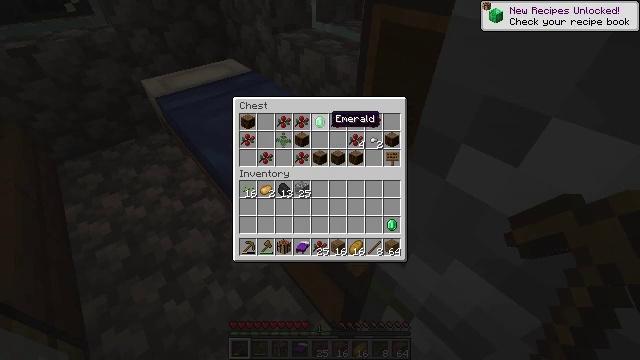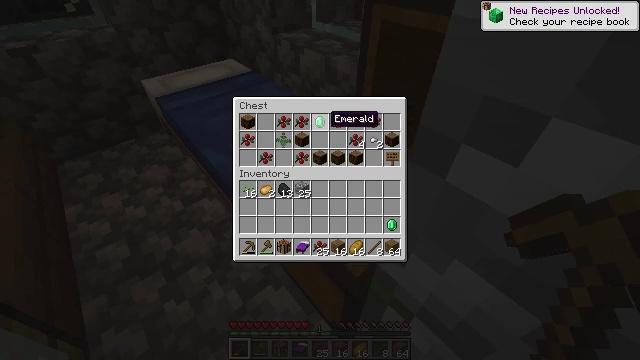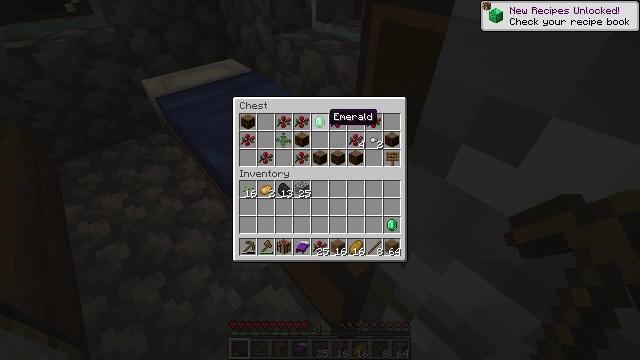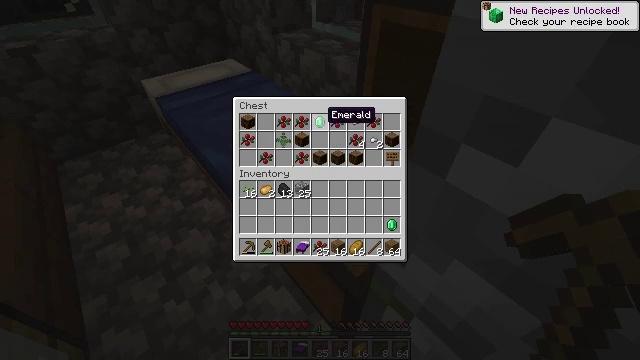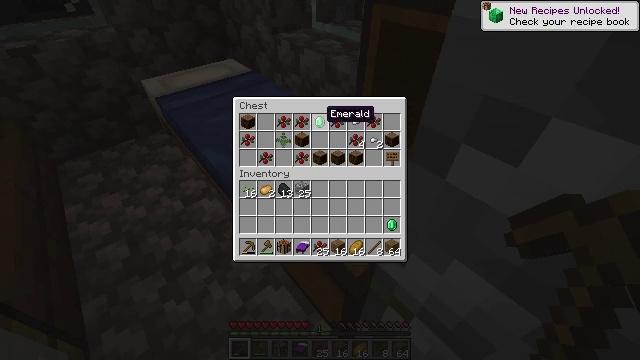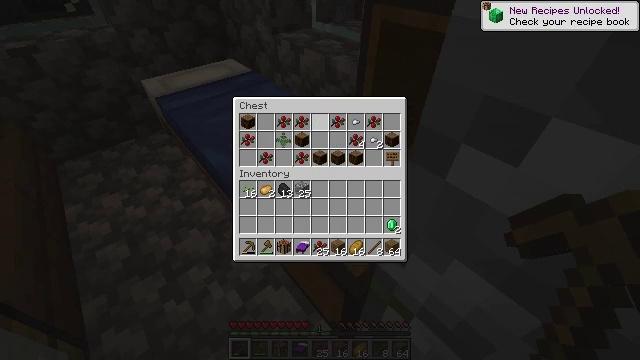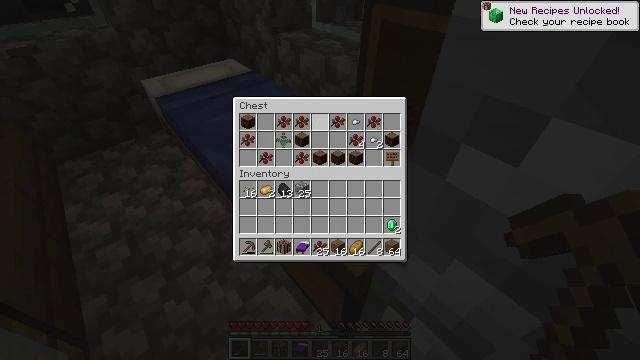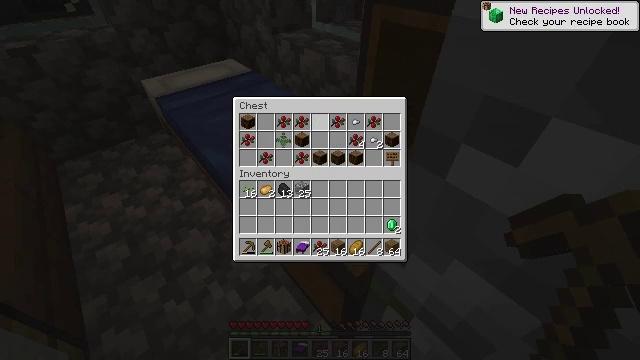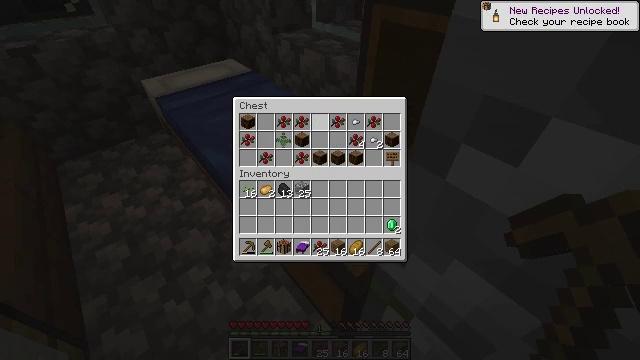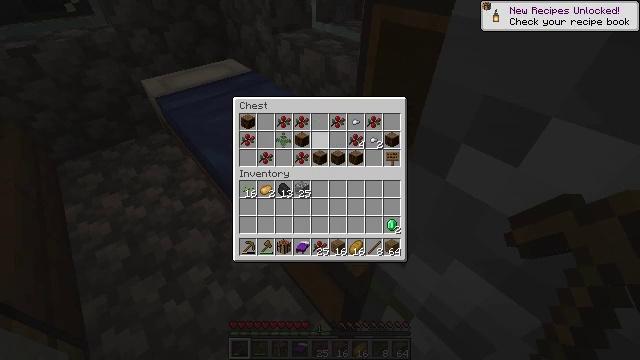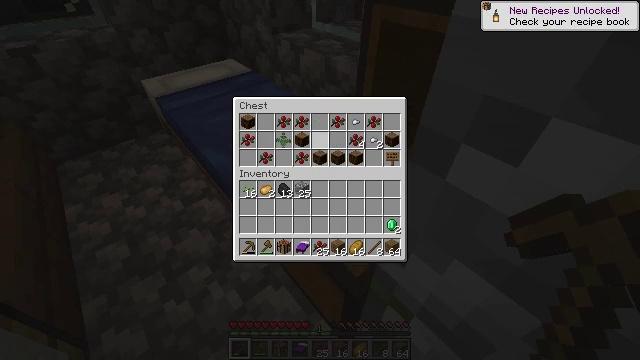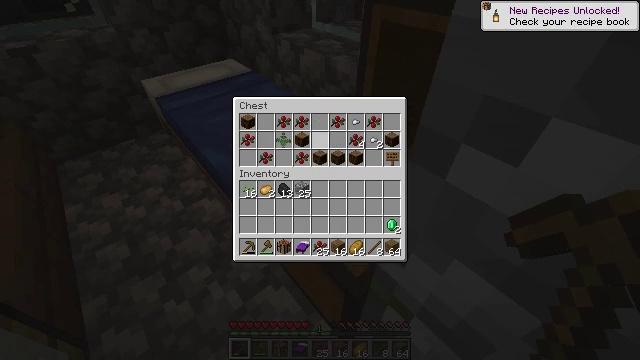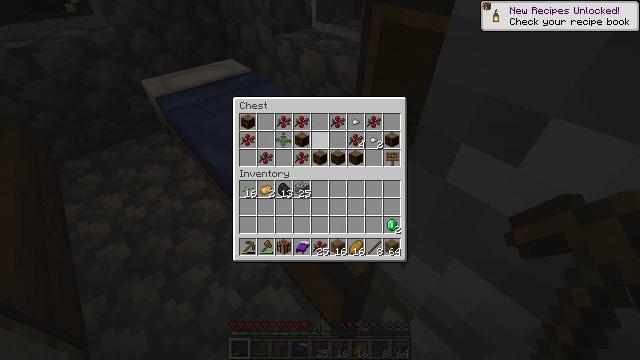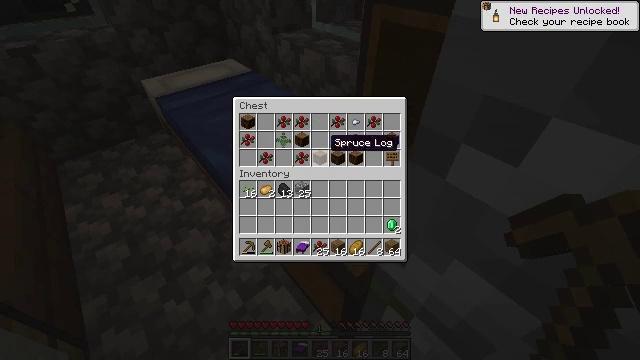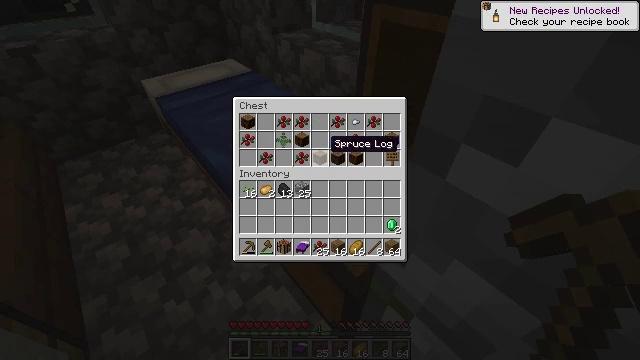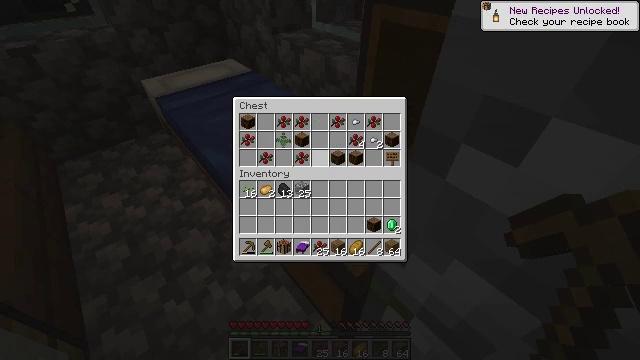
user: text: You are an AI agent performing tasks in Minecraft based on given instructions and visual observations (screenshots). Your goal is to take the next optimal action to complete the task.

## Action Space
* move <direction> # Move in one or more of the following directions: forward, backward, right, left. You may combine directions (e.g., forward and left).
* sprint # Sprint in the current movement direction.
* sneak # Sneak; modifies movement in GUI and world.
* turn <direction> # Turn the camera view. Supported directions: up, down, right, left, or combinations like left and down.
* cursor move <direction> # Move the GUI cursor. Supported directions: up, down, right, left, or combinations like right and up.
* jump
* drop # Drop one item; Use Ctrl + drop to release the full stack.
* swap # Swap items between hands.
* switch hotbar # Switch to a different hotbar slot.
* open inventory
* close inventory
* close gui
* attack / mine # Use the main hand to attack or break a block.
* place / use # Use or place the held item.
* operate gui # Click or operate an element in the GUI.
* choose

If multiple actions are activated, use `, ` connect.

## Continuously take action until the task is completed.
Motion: motion action
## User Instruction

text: Collect the large fern.
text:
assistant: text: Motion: sneak
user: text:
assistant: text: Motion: sneak
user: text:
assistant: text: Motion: sneak
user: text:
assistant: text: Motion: sneak
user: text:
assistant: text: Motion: sneak, operate gui
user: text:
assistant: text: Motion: sneak, operate gui
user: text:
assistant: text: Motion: sneak, operate gui
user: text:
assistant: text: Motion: sneak
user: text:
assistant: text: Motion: sneak, cursor move down
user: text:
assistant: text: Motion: sneak, cursor move down
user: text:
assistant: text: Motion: sneak
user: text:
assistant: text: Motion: sneak
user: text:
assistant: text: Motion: sneak
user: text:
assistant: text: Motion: sneak
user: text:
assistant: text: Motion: sneak, operate gui
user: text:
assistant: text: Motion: sneak, operate gui
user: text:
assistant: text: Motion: sneak, cursor move right
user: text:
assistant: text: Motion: sneak, cursor move right
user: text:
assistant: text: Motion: sneak
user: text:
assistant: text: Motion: sneak, operate gui
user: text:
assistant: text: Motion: sneak, operate gui
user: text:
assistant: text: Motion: sneak, operate gui
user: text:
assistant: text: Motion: sneak
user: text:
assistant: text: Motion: sneak
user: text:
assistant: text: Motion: sneak
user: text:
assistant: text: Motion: sneak, operate gui
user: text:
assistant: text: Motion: sneak, operate gui
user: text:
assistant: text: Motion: sneak, operate gui
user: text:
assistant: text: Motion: sneak, cursor move right
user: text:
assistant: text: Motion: sneak, cursor move right